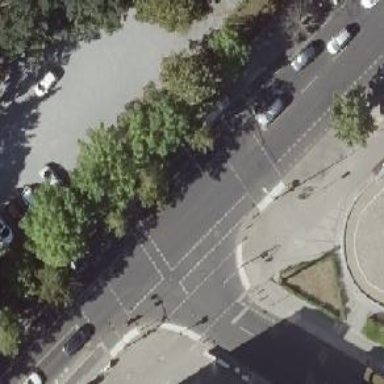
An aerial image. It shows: Secondary road with asphalt surface and sidewalks on both sides. There is lane for cyclists on both sides of the road.